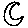
Label: moon